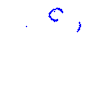
Particle: kaon